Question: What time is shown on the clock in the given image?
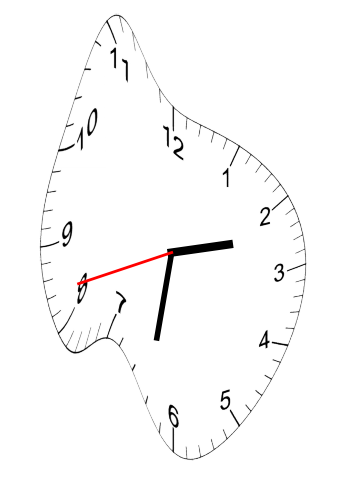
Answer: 02:31:42